Interaction volume radius: 10 \u00c5
Interaction volume height: 20 \u00c5
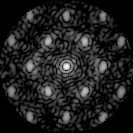
Disorder parameter: 0.3736